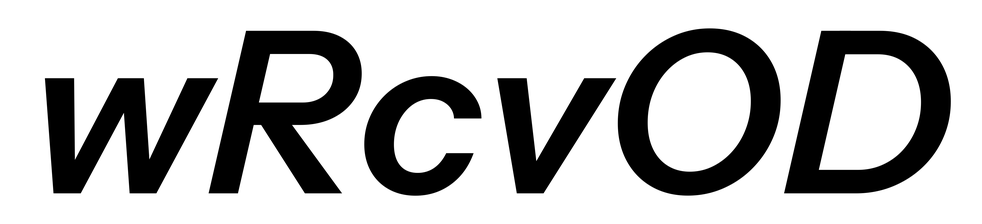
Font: InstrumentSans-Italic_SemiBold_Italic